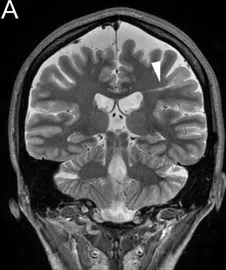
Coronal spoiled gradient recalled echo (STIR) image.
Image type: radiology (mri)